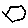
Label: hexagon